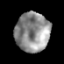
Tissue: prostate
Cell type: Myeloid cells
Senescence score: 0.7059
Nuclear area (px): 1321
Mean DAPI intensity: 143.057